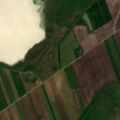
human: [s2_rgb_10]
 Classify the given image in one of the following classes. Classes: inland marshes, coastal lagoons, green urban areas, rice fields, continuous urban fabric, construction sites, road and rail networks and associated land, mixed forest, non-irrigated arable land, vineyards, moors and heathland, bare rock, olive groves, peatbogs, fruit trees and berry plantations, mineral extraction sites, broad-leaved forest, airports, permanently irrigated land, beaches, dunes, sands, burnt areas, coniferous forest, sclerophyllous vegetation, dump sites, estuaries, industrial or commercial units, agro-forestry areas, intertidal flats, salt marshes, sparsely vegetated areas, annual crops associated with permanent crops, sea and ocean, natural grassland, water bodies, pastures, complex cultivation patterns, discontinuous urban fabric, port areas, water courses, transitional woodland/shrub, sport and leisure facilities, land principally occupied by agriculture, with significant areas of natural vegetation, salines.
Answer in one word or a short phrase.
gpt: non-irrigated arable land, vineyards, pastures, natural grassland, inland marshes, water bodies